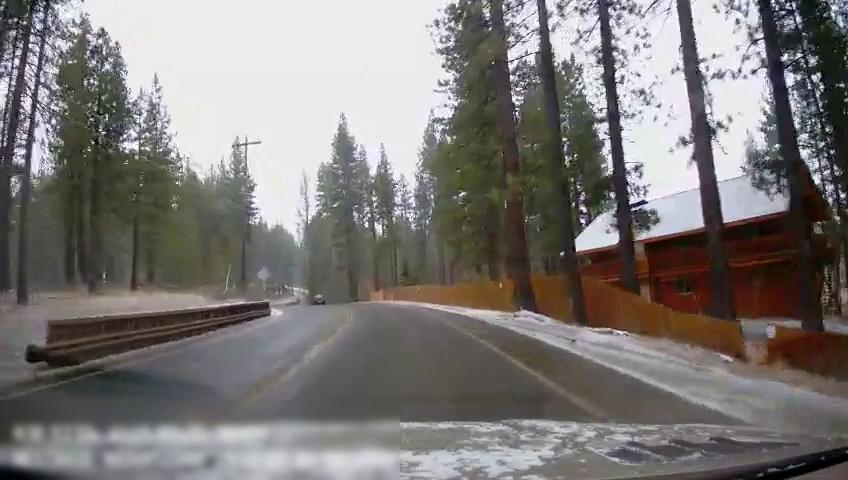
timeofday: Day
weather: Snowy
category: Drivable Space
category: Vehicles | SUV
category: Lanes | Current Lane
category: Lanes | Current Lane
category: Lanes | Alternate Lane